Current action and preconditions to check: trajectory_clear

Your task: For each precondition in the list above, predict whether it will hold at this action.

Consider the current scene as observed from the mobile robot's camera, and analyze the predicted future states of all dynamic agents (e.g., people, animals, vehicles, or any moving entities) within the NEXT SECOND.

IMPORTANT: Only answer "very likely" if you are absolutely certain—based on strong, clear evidence—that a dynamic agent will violate the precondition in the predicted future state. Do NOT answer "very likely" for unlikely, ambiguous, or low-probability risks.

Ask yourself for each precondition: Is there a high probability, with clear and convincing evidence, that the predicted future states of any dynamic agent will interfere with the predicted future state of the currently executing action within the NEXT SECOND, causing that precondition to fail?

Assess the risk level based on these predictions. Use "likely" or "very likely" if motions create a clear risk of interference.

Use "neutral" or "improbable" if agents are nearby but their predicted paths are clearly diverging or non-conflicting.

Failure Risk Categories: "very improbable", "improbable", "neutral", "likely", "very likely"

Answer Format: Output ONLY the probability_of_failure value from these categories: "very improbable", "improbable", "neutral", "likely", "very likely"

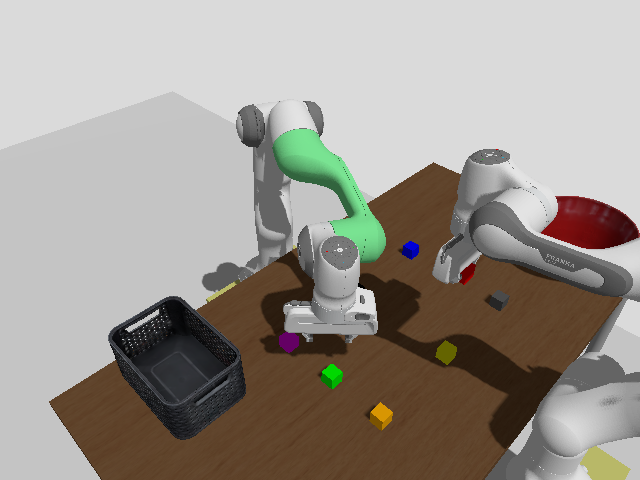

Answer: very improbable